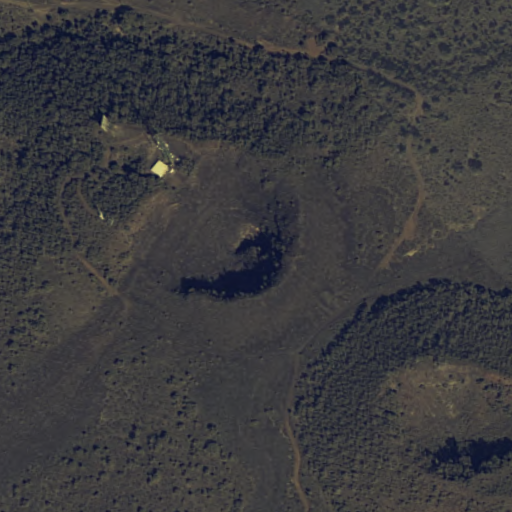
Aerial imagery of crater(s) in Hawaii named Ka‘ūpūlehu Crater containing only unknown